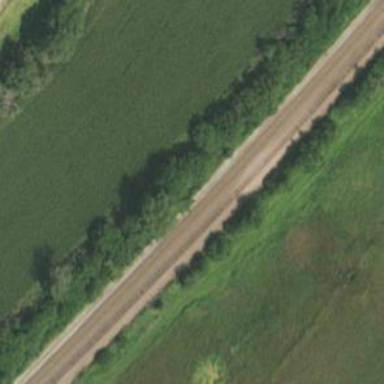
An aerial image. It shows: Railway track.